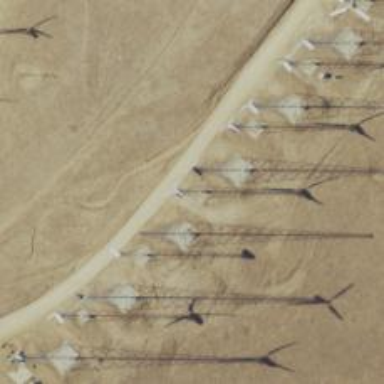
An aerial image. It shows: Wind power generator with wind turbines.